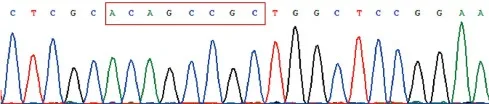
Chromatograms showing sequencing analysis of heterozygous frameshift mutation c.542_549delACAGCCGC (p. H181Lfs*66) in SQSTM1 in the proband and her parents' sequences. The red frame was the deletion part of the proband (A). Schematic view of p62/SQSTM1 functional domains. PB1, Phox and Bem1; ZZ, zinc finger motif; TRAF6, TNF receptor-associated factor 6; PEST, proline, glutamic acid, serine, and threonine domain; LIR, LC3 interaction region; KIR, KEAP1 interaction region; UBA, ubiquitin association domain.
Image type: chart (chart)